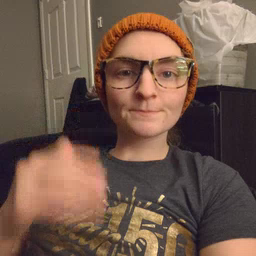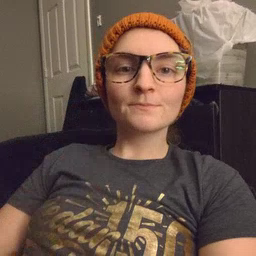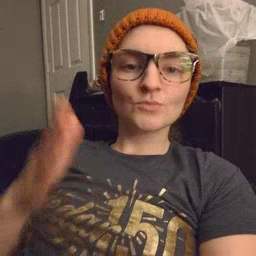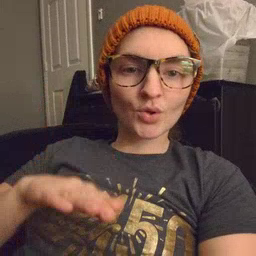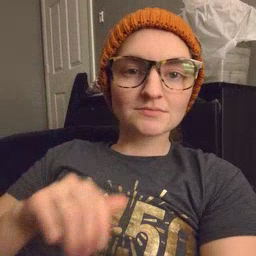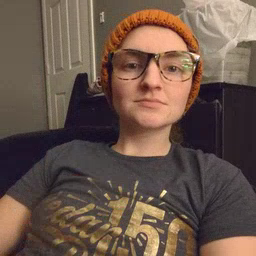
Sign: on